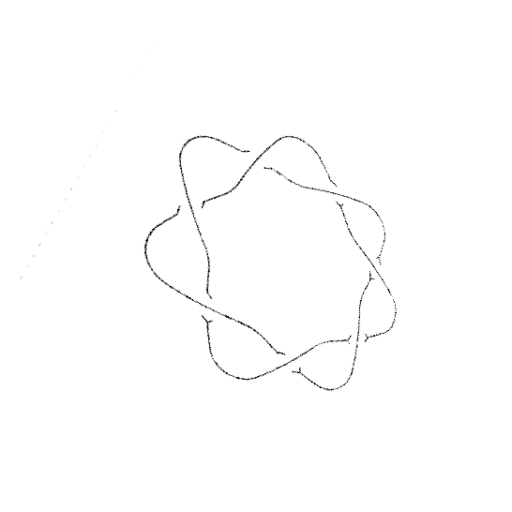
Crossing number: 7